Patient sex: M
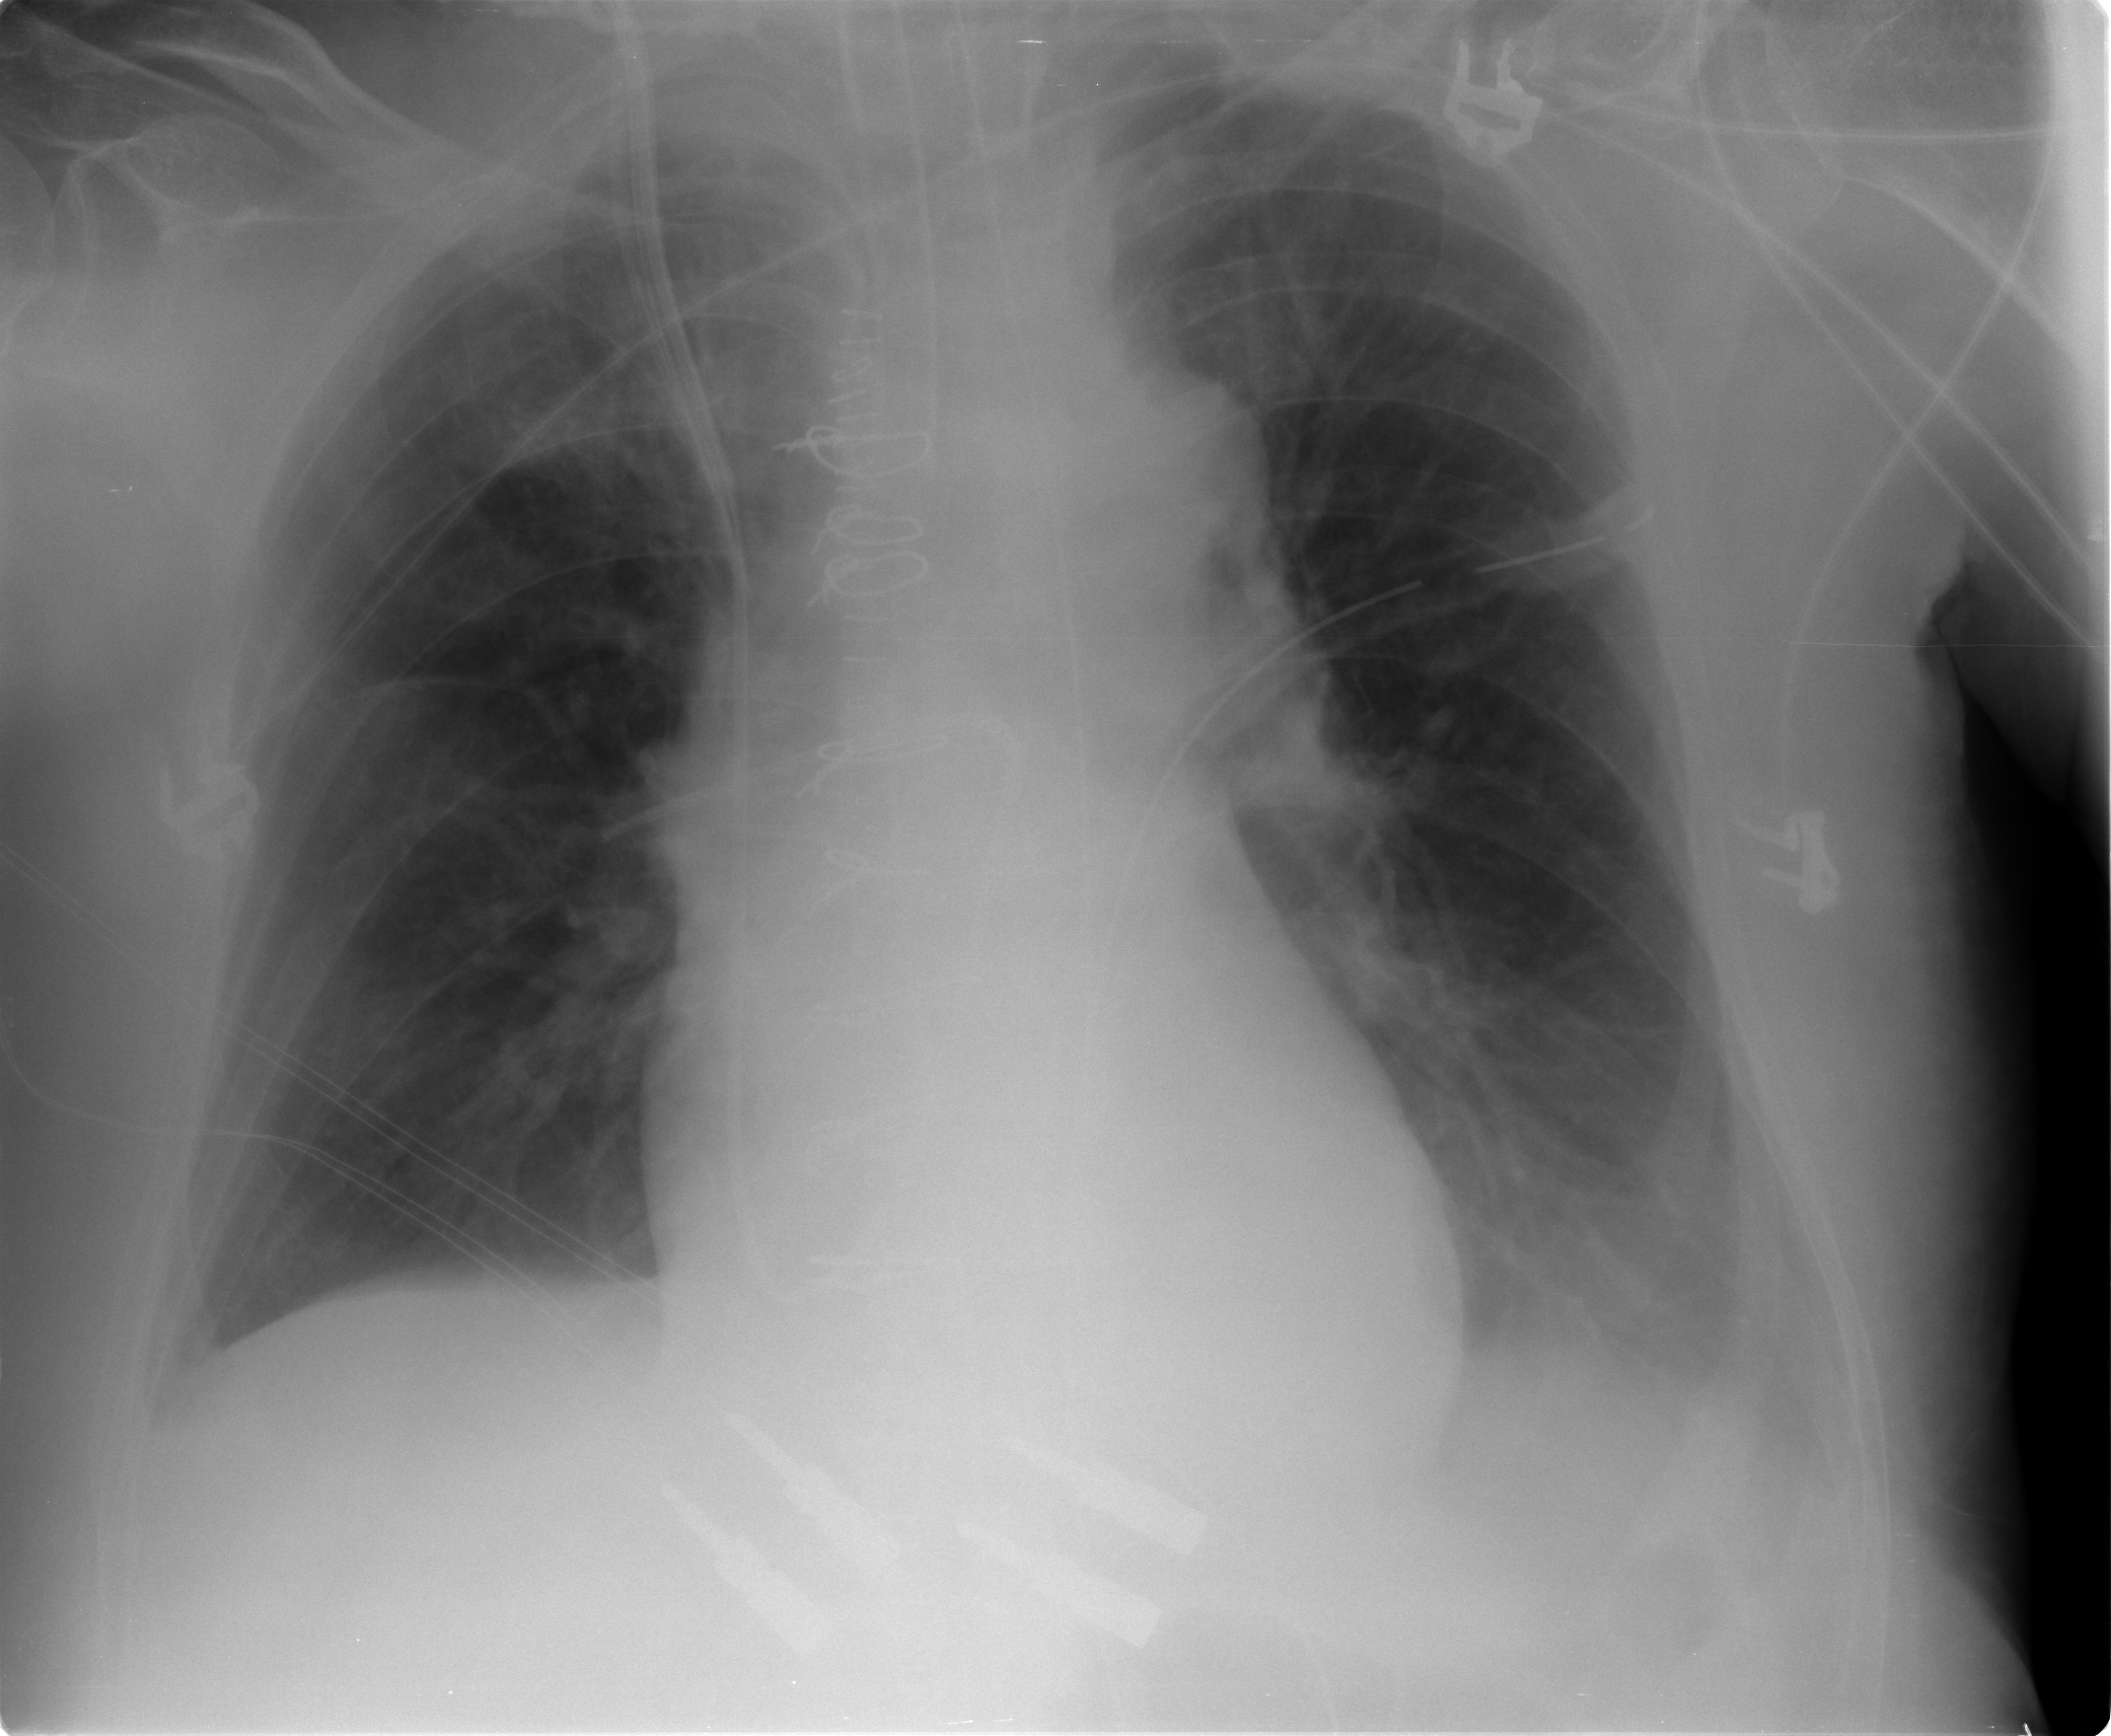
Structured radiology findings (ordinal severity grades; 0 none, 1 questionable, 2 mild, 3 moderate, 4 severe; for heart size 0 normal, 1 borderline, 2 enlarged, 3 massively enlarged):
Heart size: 2
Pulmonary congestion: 1
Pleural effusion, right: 1
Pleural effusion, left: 2
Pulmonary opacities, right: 0
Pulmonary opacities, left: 0
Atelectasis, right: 1
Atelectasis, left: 2